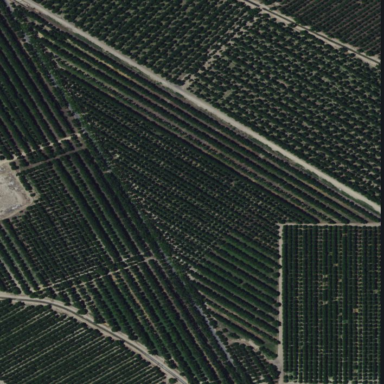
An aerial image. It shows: Orchard.